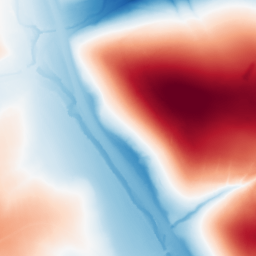
Category: trend_removal
Decomposition family: polynomial_high
Decomposition parameters: degree: 5
Upsampling method: lanczos
Upsampling parameters: scale: 4
Upsampling scale: 4